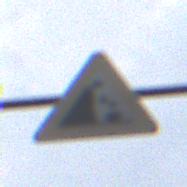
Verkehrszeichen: SteinschlagLinks
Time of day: MorningAfternoon
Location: Outdoor (Urban)
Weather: Overcast
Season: NotSpecified
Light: Natural